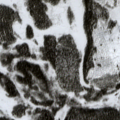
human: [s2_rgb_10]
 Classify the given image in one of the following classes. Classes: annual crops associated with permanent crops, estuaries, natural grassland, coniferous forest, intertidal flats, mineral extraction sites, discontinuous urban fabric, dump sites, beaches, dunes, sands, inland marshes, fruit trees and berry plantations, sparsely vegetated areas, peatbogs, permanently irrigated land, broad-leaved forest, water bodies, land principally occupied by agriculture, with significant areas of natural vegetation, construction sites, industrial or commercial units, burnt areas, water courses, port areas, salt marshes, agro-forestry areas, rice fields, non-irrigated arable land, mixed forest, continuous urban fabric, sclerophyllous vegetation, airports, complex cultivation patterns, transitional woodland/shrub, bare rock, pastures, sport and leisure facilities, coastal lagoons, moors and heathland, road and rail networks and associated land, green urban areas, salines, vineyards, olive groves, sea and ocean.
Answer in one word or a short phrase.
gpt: coniferous forest, transitional woodland/shrub, peatbogs